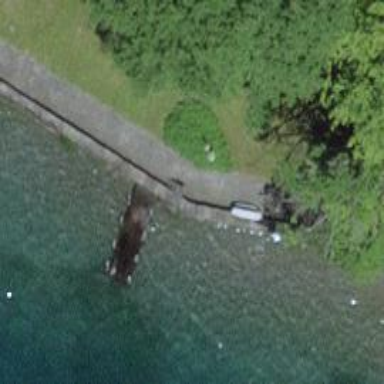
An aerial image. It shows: Man-made pier.